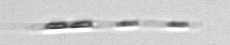
Label: Leptocylindrus